Question: I am seriously considering doing a Optical Character Recognition program. I am well versed with Java and would love to know about libraries available out there. Basically, I want to convert something like the following to text. I will need to give manual interruption to specify a pattern. For example, I would need to ask user to mark f in this text, so that I know where f occurs.

I am a newbie to this entirely, so I dont mind learning from scratch as well. Need guidance.
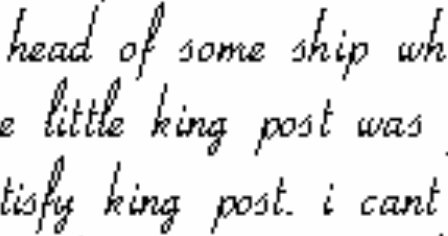
Answer: If you are thinking of coding an OCR program from scratch, reading up on techniques may be useful. I found an <URL> which reviews some of the popular techniques from a decade and a half ago. Reading that might be helpful; track down papers it cites or papers which cite it.
Usually the process goes as follows:
'''
find text
find characters in the text
extract features from the characters found
do pattern matching
report suspected character
'''
While getting a user to annotate text is fun and exciting, finding a collection of handwriting which is already annotated might save you a lot of time, that way you can focus on the nuts and bolts of doing OCR rather than building your own database of annotated text.
To start with a slightly easier task you might want to consider building a system to detect handwritten digits. The USPS produced a <URL> for developing systems to do this for zip code processing. The link was something I found with a quick search.